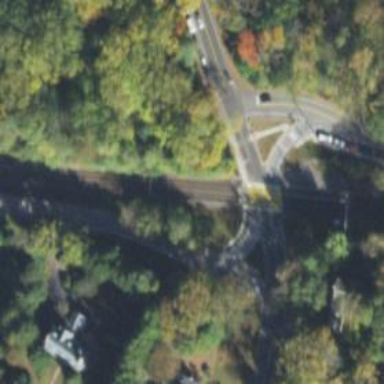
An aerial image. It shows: Crossing for the railway.